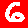
Digit: 6